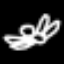
Label: frog